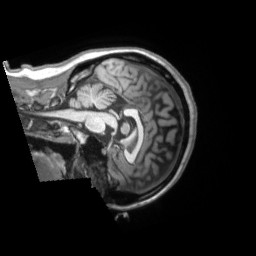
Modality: T1w
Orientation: sagittal
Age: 35
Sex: female
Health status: ill
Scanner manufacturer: siemens
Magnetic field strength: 3 T
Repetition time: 2.2 s
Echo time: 0.00157 s